Interaction volume radius: 10 \u00c5
Interaction volume height: 10 \u00c5
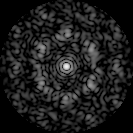
Disorder parameter: 0.6641